Aerial crown-view tile of a tropical tree (Barro Colorado Island, Panama), acquired 20250512:
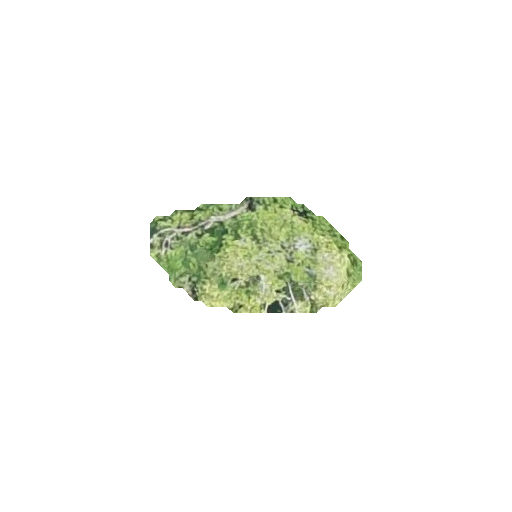
Species: Beilschmiedia tovarensis
GBIF accepted scientific name: Beilschmiedia tovarensis
Crown area: 27.328 m²